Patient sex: M
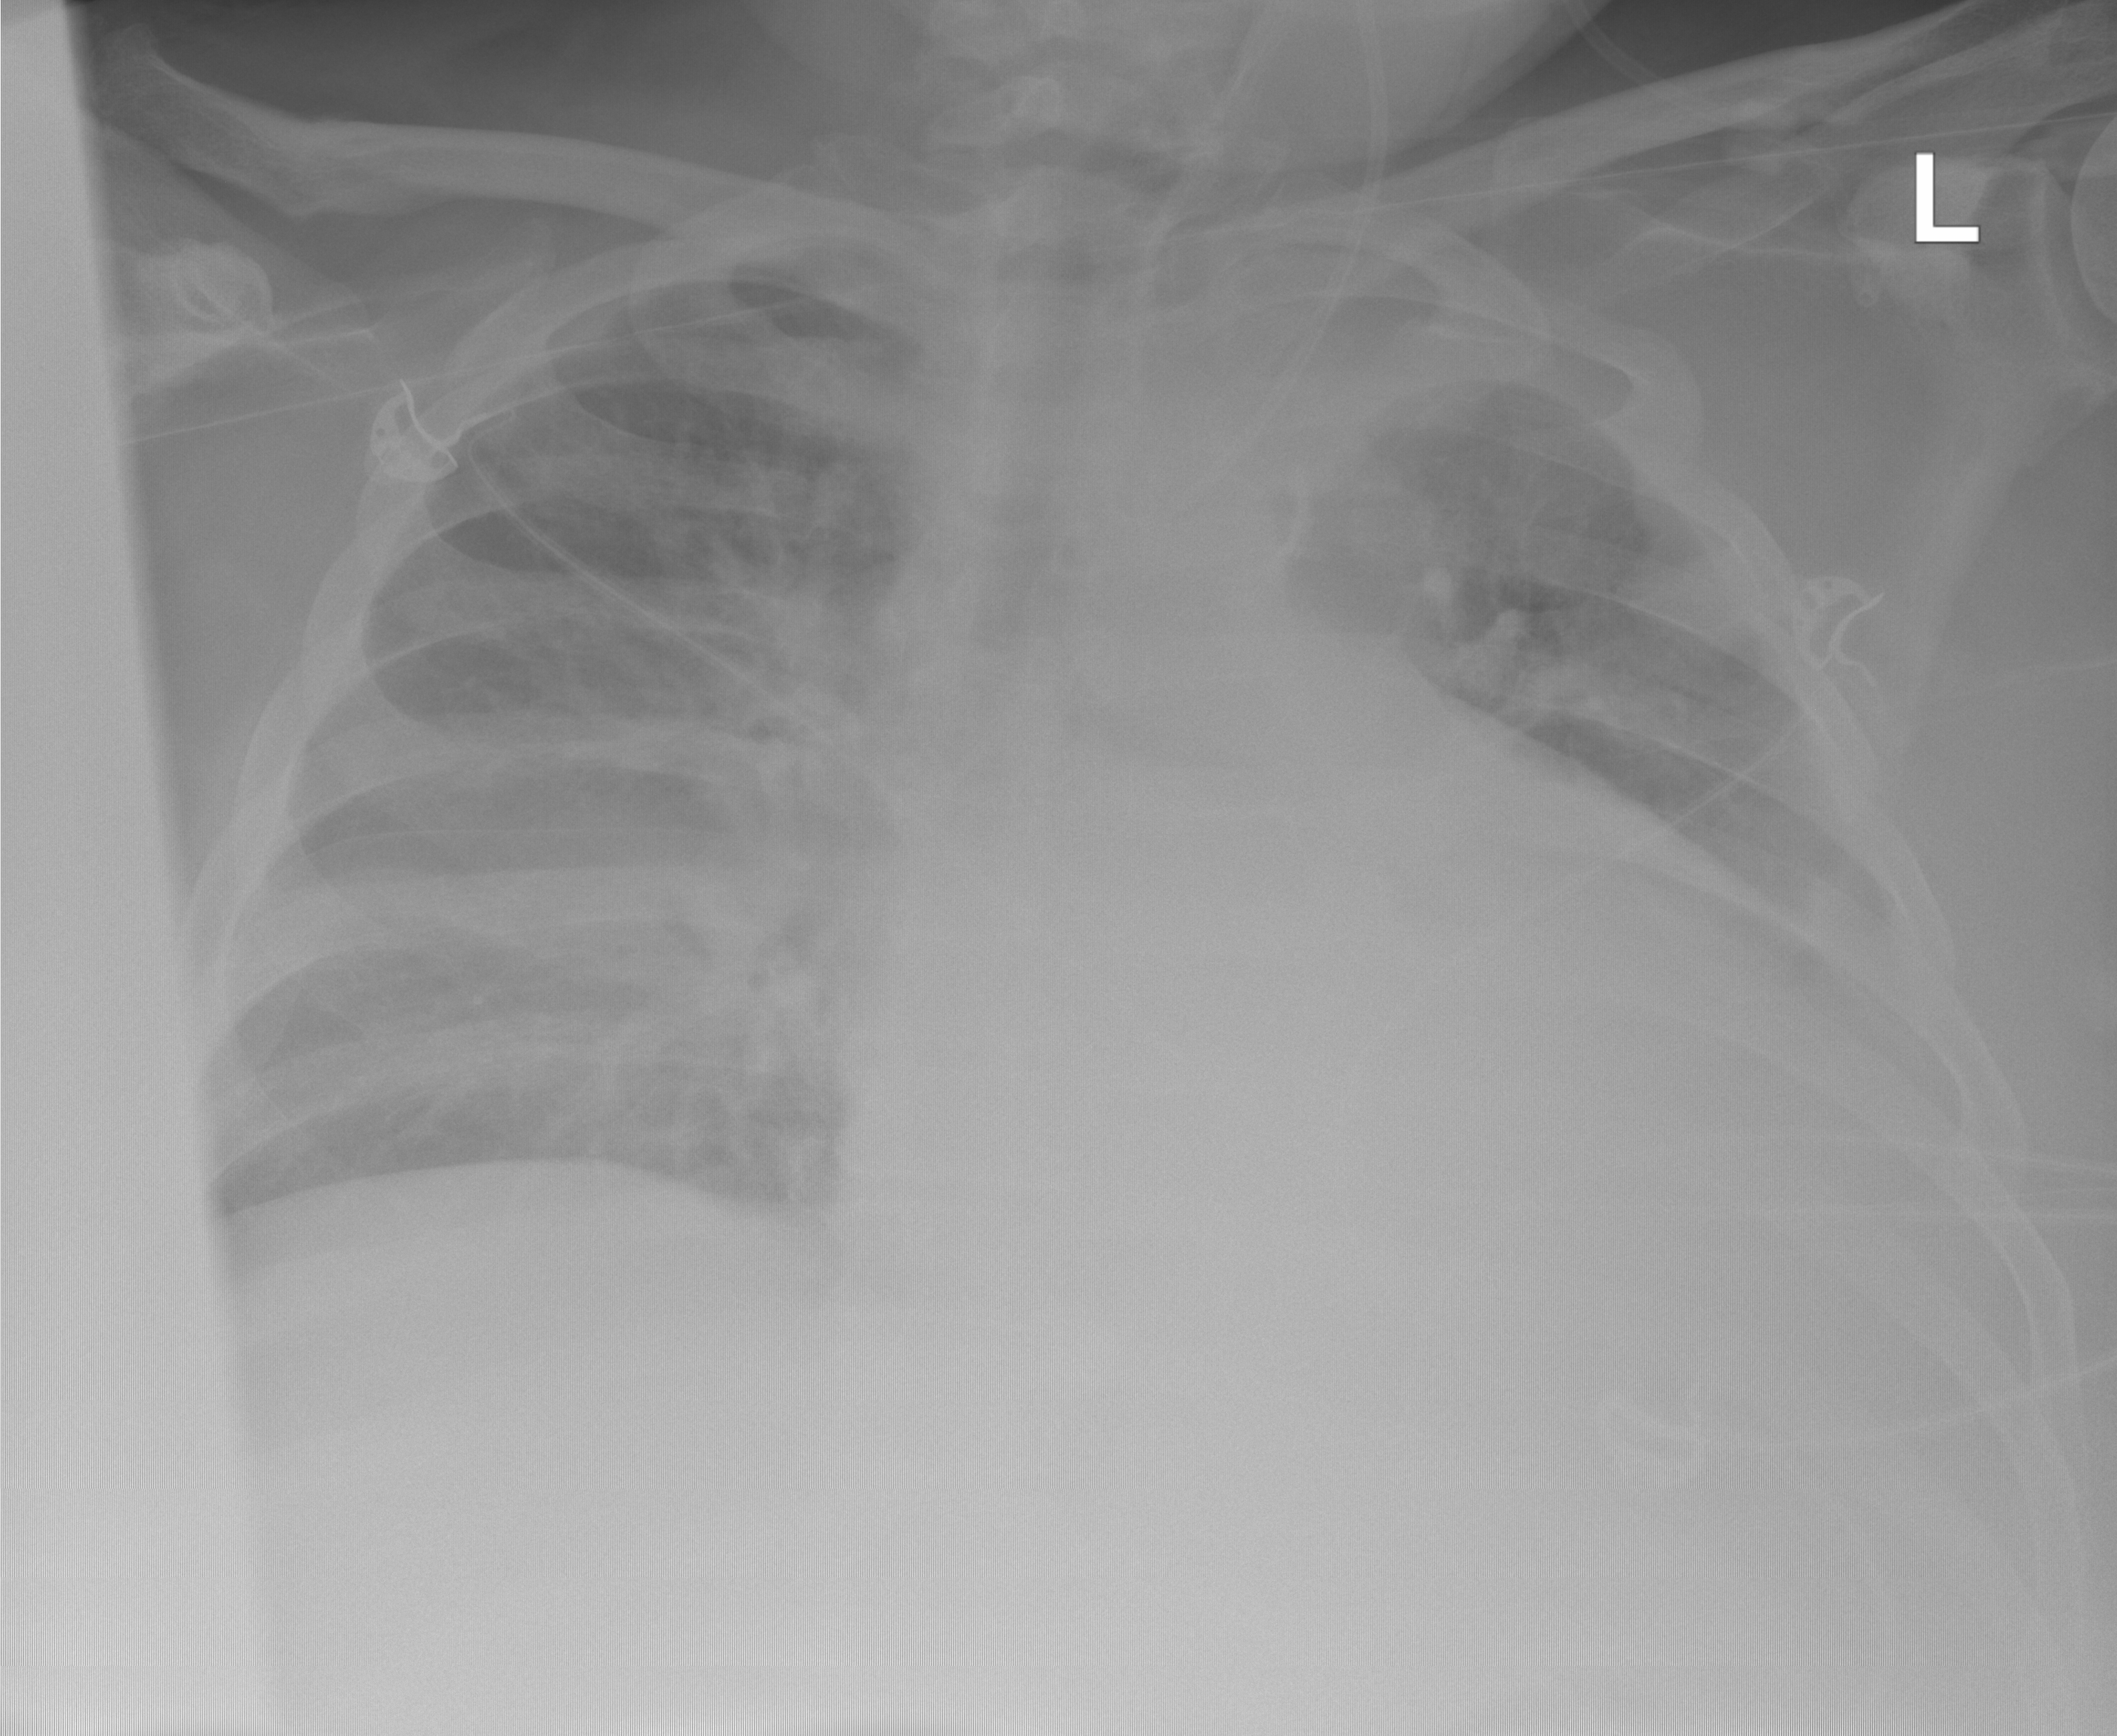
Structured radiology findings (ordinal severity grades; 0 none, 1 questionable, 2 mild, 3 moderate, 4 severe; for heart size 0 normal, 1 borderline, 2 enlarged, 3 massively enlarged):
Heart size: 3
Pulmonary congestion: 2
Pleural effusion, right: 0
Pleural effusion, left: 3
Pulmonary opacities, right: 0
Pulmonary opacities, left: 0
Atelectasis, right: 0
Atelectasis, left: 2